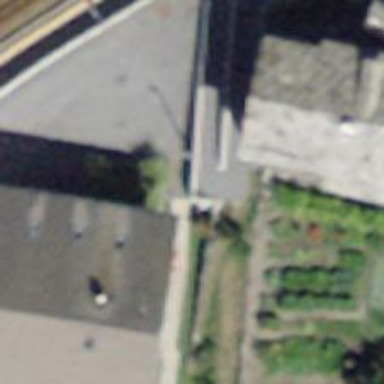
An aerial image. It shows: Retaining wall.